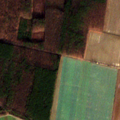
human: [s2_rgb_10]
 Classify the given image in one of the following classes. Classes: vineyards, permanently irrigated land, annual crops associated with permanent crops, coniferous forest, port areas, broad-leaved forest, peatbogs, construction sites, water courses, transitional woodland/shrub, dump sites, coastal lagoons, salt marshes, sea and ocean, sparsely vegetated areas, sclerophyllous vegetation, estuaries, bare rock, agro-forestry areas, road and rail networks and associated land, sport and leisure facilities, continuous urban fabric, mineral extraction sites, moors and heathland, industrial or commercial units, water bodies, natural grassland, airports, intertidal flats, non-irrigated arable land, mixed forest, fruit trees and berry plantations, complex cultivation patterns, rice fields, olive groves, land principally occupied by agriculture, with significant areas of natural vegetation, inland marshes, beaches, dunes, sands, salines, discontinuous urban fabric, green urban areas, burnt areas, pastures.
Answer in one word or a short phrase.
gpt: non-irrigated arable land, broad-leaved forest, mixed forest